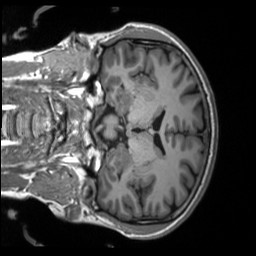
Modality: T1w
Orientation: coronal
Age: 36
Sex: male
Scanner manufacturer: siemens
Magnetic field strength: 3 T
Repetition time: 2.53 s
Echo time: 0.00219 s